Question: I have two columns "Tag Name" and "keywords" in my input sheet, and the Keywords column has each cell with multiple values separated by comma.
I would like to compare each string value in a cell with other cell values in the Keywords column and if there is a matched instance between the cells return the output in specified format as mentioned below.
'''
Tag Name Keywords
Product1 - Product,System,Features
Product2 - Application,Product,System
Product3 - Application,Apps,System
'''
'''
Tag Name Keywords
Product1,Product2 - Product
Product1,Product2,Product3 - System
Product2,Product3 - Application
'''
Input and Output Screenshot

'''
Public Function DupeWord(str1 As String, str2 As String) As String
Dim dictStr1Words As New Scripting.Dictionary
Dim colDupeWords As New Collection
'Set up the Regular Expression
Dim oRegExp As New RegExp
Dim oMatches As MatchCollection
Dim oMatch As Match
With oRegExp
.Global = True
.MultiLine = True
.Pattern = "([\w']+)" 'Matches any word character including underscore. Equivalent to '[A-Za-z0-9_']'
Set oMatches = .Execute(str1)
End With
'Add each word in Str1 into a Scripting.Dictionary
For Each oMatch In oMatches
If Not dictStr1Words.Exists(oMatch.Value) Then
dictStr1Words.Add oMatch.Value, 0
End If
Next
Set oMatches = oRegExp.Execute(str2)
'Check to see if any of the words found in Str2 was in Str1 using the Scripting.Dictionary function Exists
For Each oMatch In oMatches
If dictStr1Words.Exists(oMatch.Value) Then
colDupeWords.Add oMatch.Value 'Add any dups to a collection
End If
Next
'If there are any dup words in the collection, join them up as a comma separated list, otherwise return "No Matches!"
If colDupeWords.Count > 0 Then
DupeWord = JoinStringCollection(colDupeWords, ", ")
Else
DupeWord = "No Matches!"
End If
End Function
'''
---
'''
Public Function JoinStringCollection(colStrings As Collection, strDelimiter As String) As String
'This function joins a collection with a delimiter so that there is no need to lop off a trailing or leading delimiter
Dim strOut As String
Dim i As Long
If colStrings.Count > 0 Then
strOut = colStrings.Item(1)
End If
If colStrings.Count > 1 Then
For i = 2 To colStrings.Count
strOut = strOut & strDelimiter & colStrings.Item(i)
Next
End If
JoinStringCollection = strOut
End Function
'''
In excel sheet i am calling function =Dupeword(A1,A2)
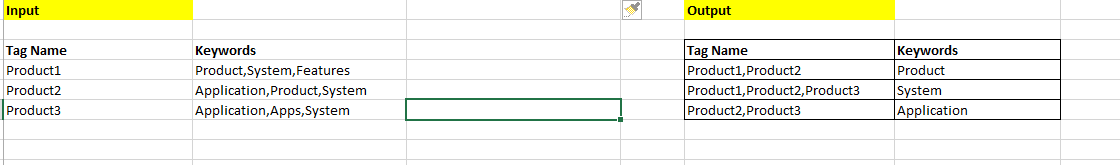
Answer: Here is a macro that can reproduce what you want.
- - - - 'Split''Join'-
'OR''Join'
---
'''
Option Explicit
Sub TagsForKeywords()
Dim wsSrc As Worksheet, wsRes As Worksheet, rRes As Range
Dim vSrc As Variant, vRes As Variant
Dim dKeyWords As Dictionary, dTagName As Dictionary
Dim I As Long
Dim V As Variant, W As Variant
Dim sKey As String
Dim sDelim As String
Set wsSrc = Worksheets("sheet1")
Set wsRes = Worksheets("sheet1")
Set rRes = wsRes.Cells(1, 7)
With wsSrc
vSrc = .Range(.Cells(1, 1), .Cells(.Rows.Count, 1).End(xlUp)).Resize(columnsize:=2)
End With
Set dKeyWords = New Dictionary
dKeyWords.CompareMode = TextCompare
For I = 2 To UBound(vSrc, 1)
'Find delimiter
sDelim = ","
If InStr(1, vSrc(I, 2), " OR ", vbBinaryCompare) > 0 Then _
sDelim = " OR "
V = Split(vSrc(I, 2), sDelim) 'array of keywords
For Each W In V
sKey = Trim(W)
Set dTagName = New Dictionary
dTagName.CompareMode = TextCompare
If Not dKeyWords.Exists(sKey) Then
dTagName.Add vSrc(I, 1), vSrc(I, 1)
dKeyWords.Add sKey, dTagName
Else
Set dTagName = dKeyWords(sKey)
If Not dTagName.Exists(vSrc(I, 1)) Then _
dTagName.Add vSrc(I, 1), vSrc(I, 1)
Set dKeyWords(sKey) = dTagName
End If
Next W
Next I
'Output results
' Only for Tags that have duplicate keywords
'So Output a row only if there are multiple Products tagged
I = 0
For Each V In dKeyWords.Keys
If dKeyWords(V).Count > 1 Then I = I + 1
Next V
ReDim vRes(0 To I, 1 To 2)
vRes(0, 1) = "Tag Name"
vRes(0, 2) = "Keywords"
I = 0
For Each V In dKeyWords.Keys
If Not dKeyWords(V).Count = 1 Then
I = I + 1
vRes(I, 2) = V
W = dKeyWords(V).Keys
vRes(I, 1) = Join(W, ",")
End If
Next V
Set rRes = rRes.Resize(UBound(vRes, 1) + 1, UBound(vRes, 2))
With rRes
.EntireColumn.Clear
.Value = vRes
.Rows(1).Font.Bold = True
.EntireColumn.AutoFit
End With
End Sub
'''
<URL>
<URL>